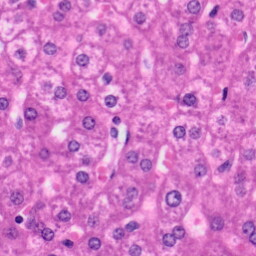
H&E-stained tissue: Liver